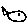
Label: fish